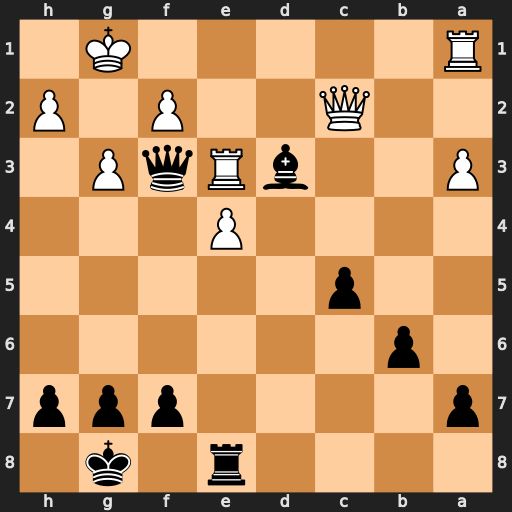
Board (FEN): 4r1k1/p4ppp/1p6/2p5/4P3/P2bRqP1/2Q2P1P/R5K1
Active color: b
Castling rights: -
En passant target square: -
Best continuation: Qxe3 fxe3 Bxc2